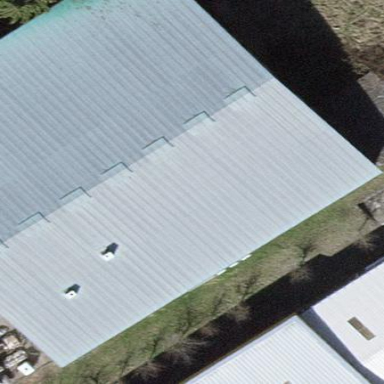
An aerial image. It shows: Industrial building.